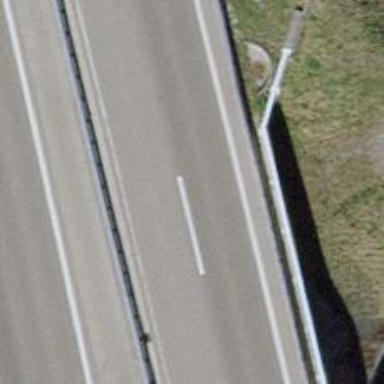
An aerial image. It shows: Asphalt motorway of trunk classification.